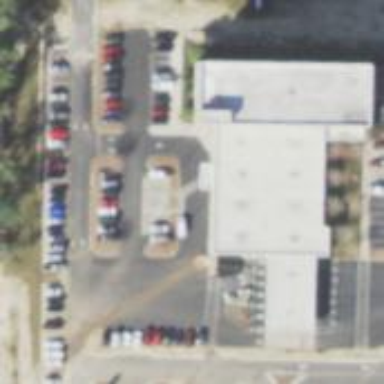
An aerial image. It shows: Parking space.